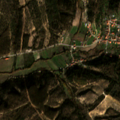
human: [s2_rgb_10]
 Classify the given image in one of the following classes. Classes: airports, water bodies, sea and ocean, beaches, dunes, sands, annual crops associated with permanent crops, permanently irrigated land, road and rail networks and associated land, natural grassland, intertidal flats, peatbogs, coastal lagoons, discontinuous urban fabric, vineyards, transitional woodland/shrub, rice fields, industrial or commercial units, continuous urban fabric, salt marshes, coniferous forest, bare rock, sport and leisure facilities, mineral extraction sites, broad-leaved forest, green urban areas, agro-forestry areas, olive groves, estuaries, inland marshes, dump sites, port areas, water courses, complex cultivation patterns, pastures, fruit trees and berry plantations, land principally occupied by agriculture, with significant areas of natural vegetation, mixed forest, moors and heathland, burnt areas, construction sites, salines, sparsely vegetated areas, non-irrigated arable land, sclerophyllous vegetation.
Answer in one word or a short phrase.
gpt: permanently irrigated land, complex cultivation patterns, land principally occupied by agriculture, with significant areas of natural vegetation, broad-leaved forest, transitional woodland/shrub